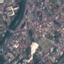
Label: Residential